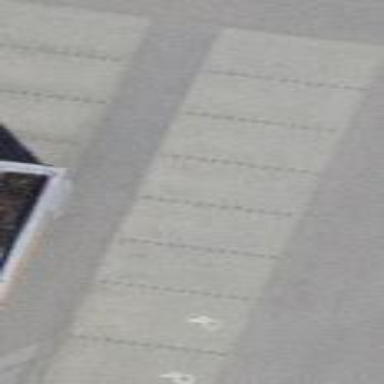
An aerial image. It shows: Parking area with surface.